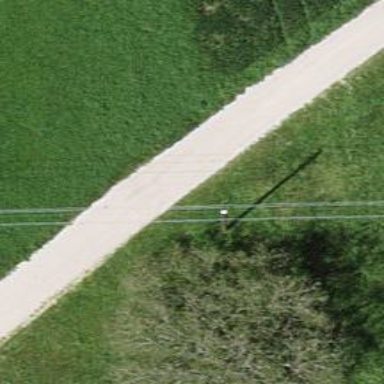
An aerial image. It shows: Utility pole as the man-made structure.